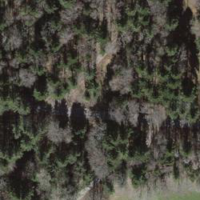
EUNIS habitat code: 41
Species observed at this site:
Lathyrus vernus
Cardamine heptaphylla